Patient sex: M
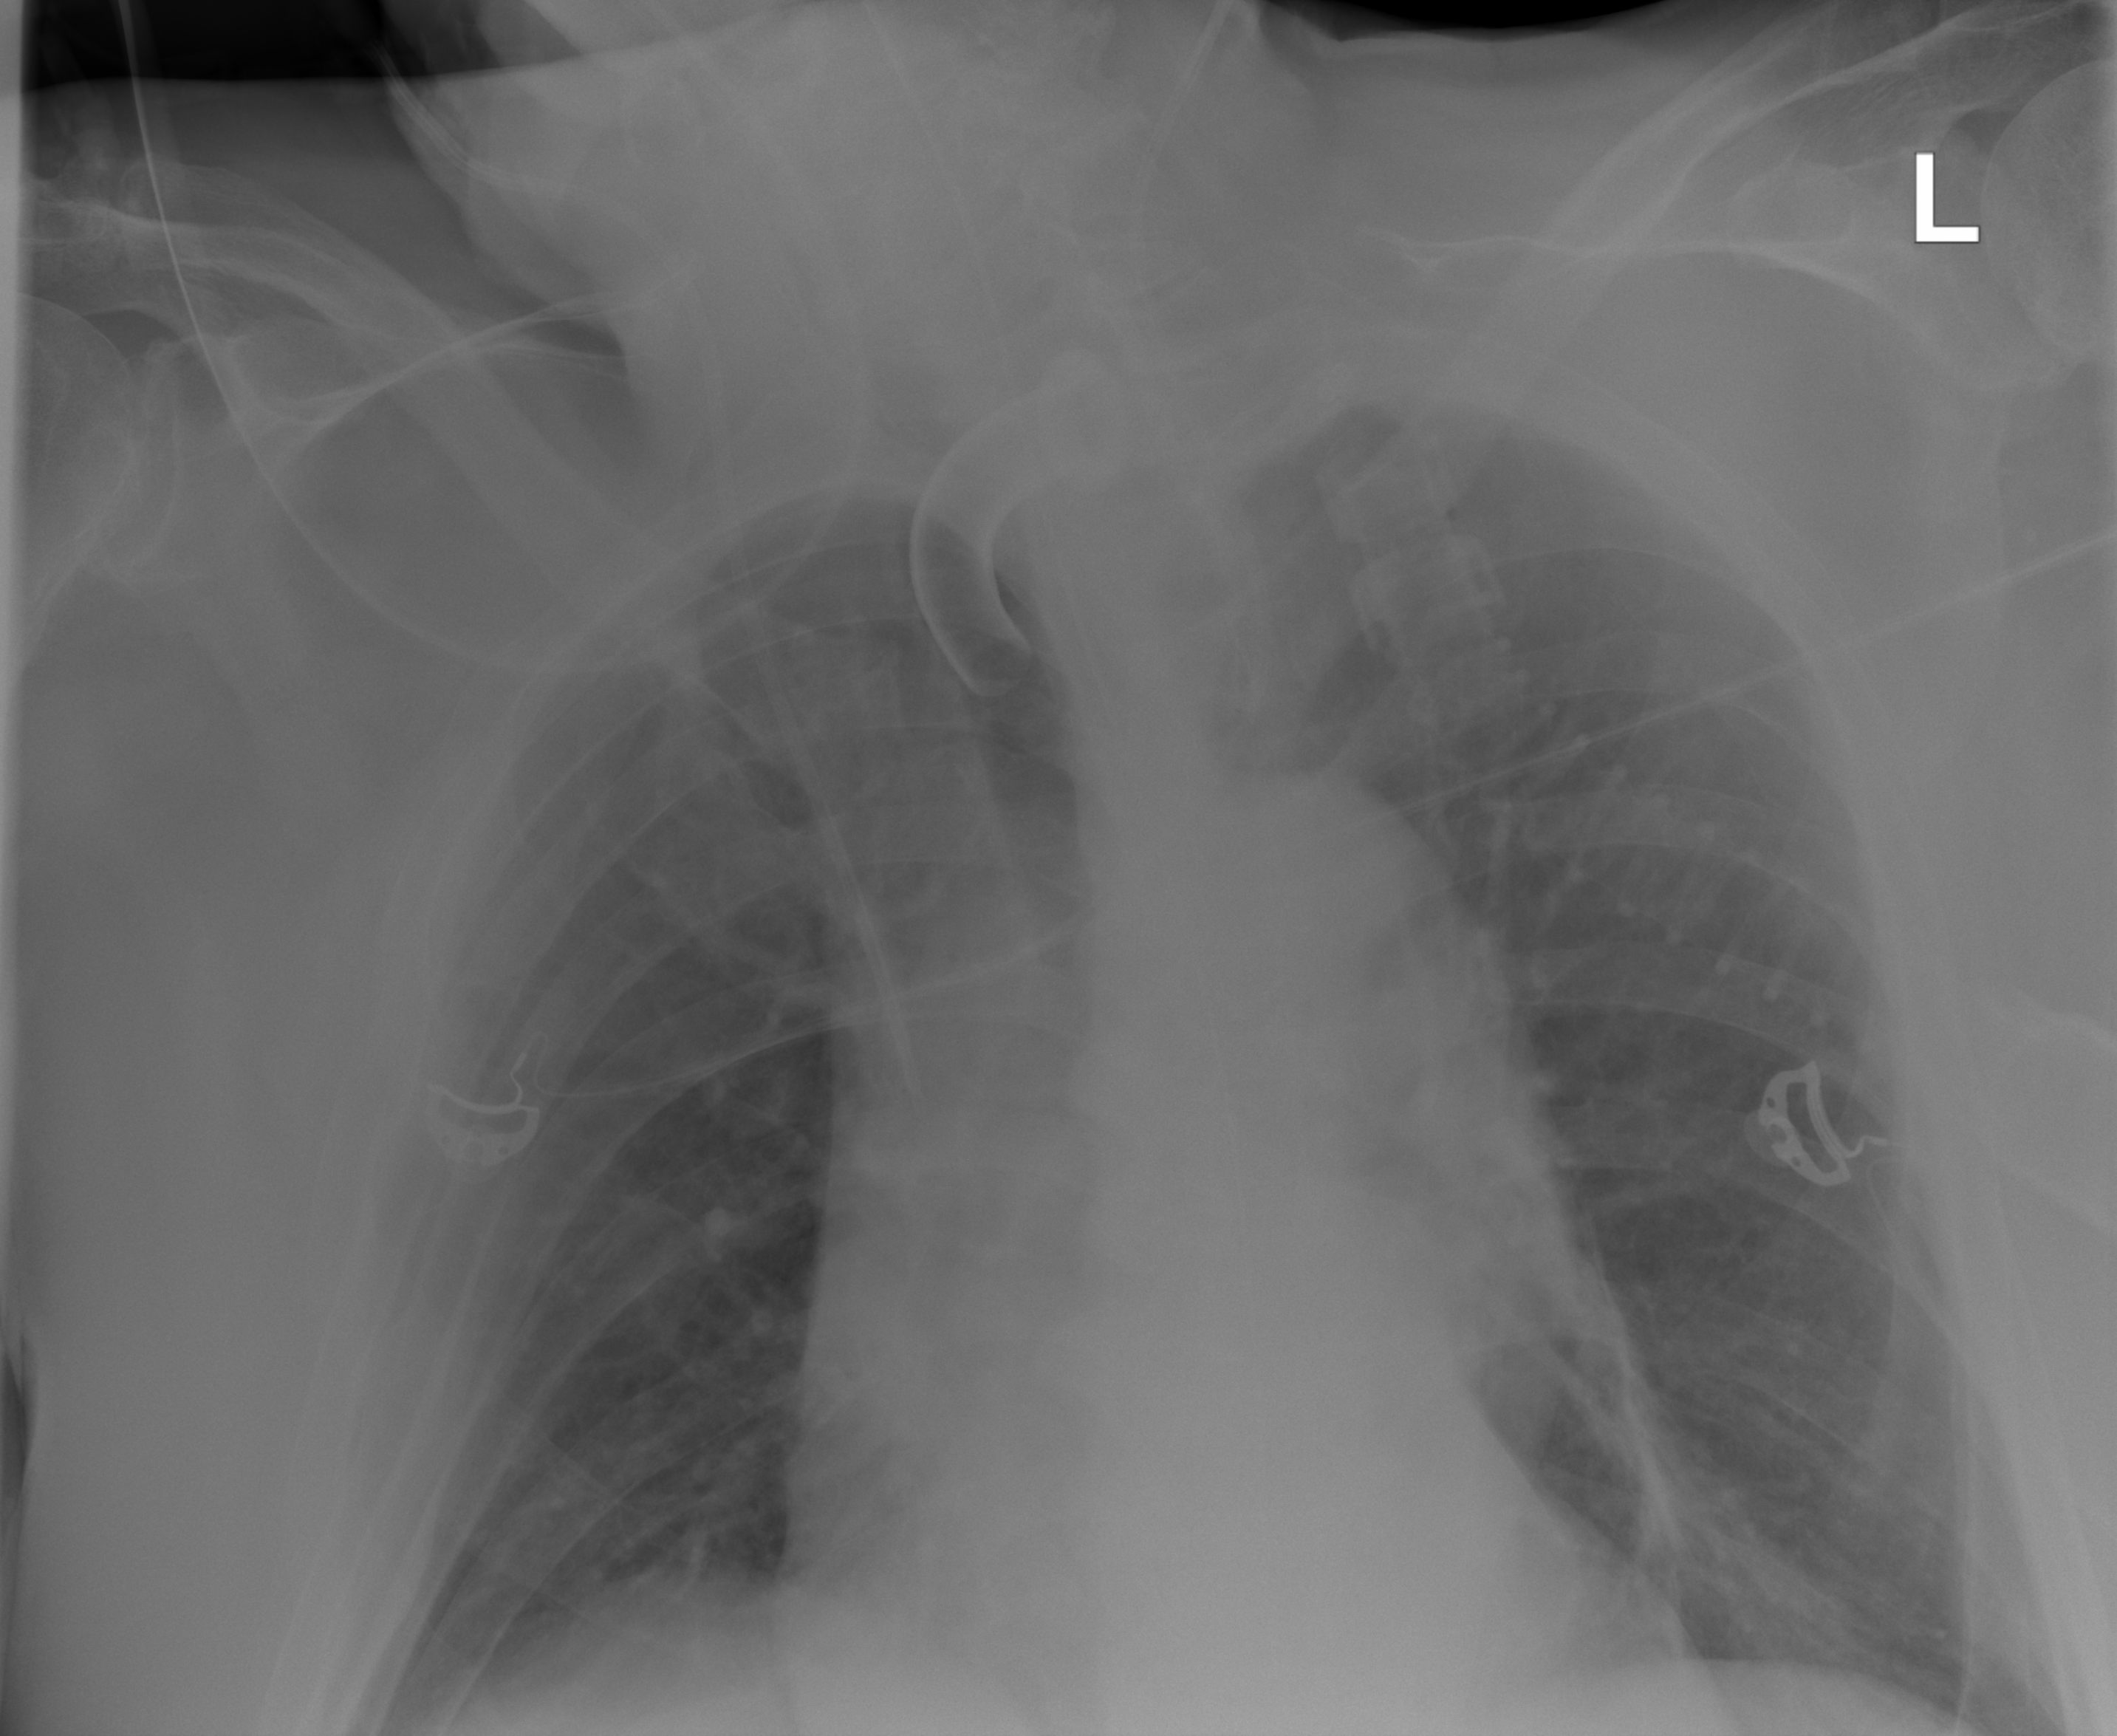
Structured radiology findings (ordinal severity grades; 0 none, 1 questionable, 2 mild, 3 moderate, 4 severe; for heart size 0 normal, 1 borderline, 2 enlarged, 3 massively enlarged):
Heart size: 2
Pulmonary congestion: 2
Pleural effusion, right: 0
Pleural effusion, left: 0
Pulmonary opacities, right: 2
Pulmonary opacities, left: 0
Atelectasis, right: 1
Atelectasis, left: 2